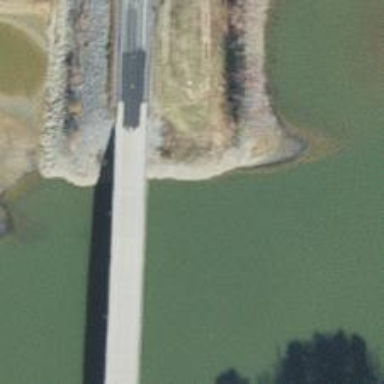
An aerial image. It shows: Beam bridge.